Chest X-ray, PA view. Patient: 22 years old, sex F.
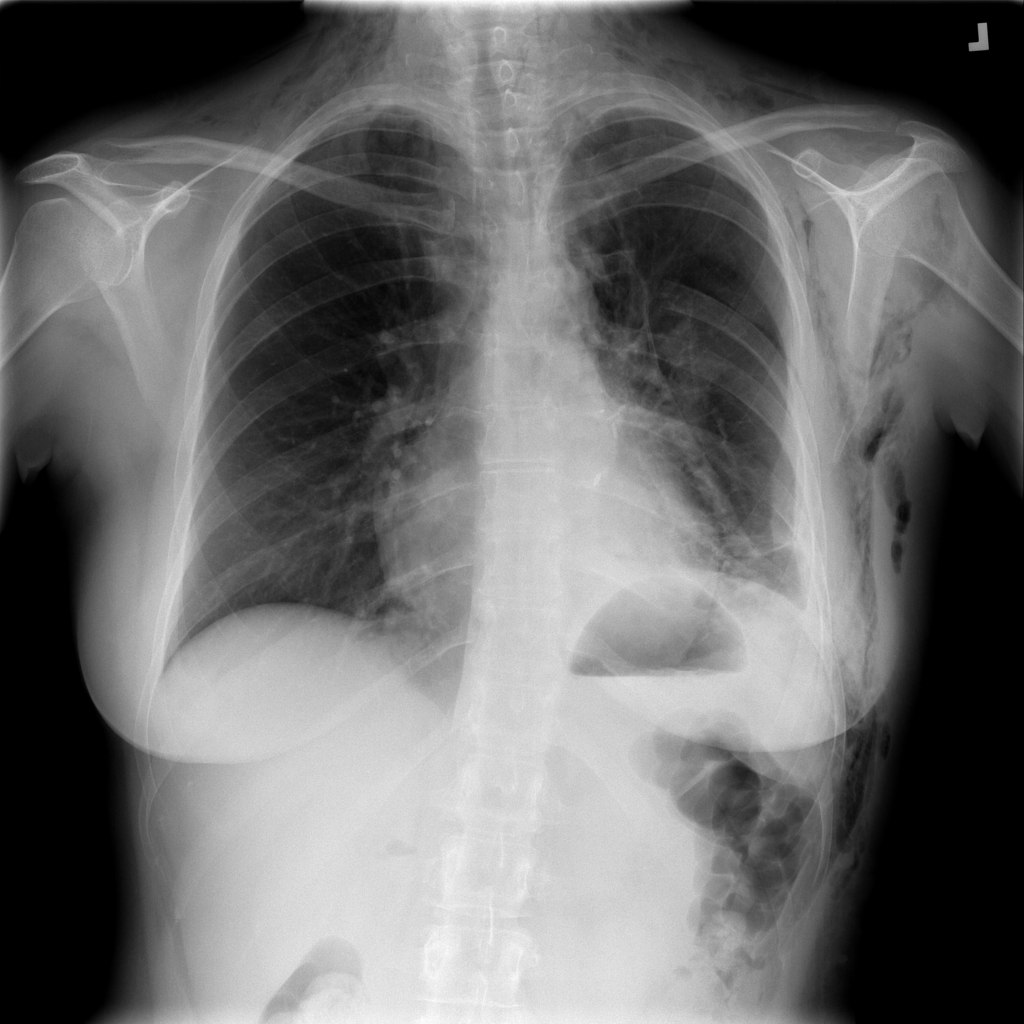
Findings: Emphysema, Pneumothorax